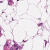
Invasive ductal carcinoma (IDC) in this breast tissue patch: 0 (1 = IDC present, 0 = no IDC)